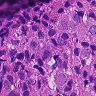
Metastatic tissue present: yes